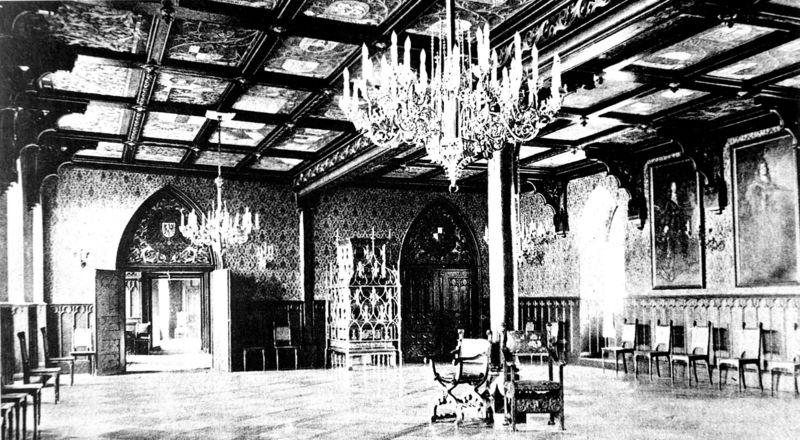
Titel: Rittersaal in der Nürnberger Burg n. d. Restaurierung
Künstler: August von (Architekt) Voit
Standort: Nürnberg.
Institution: Burg
Schlagwörter: gemälde, mann, weiß, fenster, frau, hell, holz, lampe, lampen, licht, pfeiler, raum, schwarz, stuhl, stühle, säule, säulen, tür, zeichnung, zimmer, gebäude, schloss, karo, muster, alt, barock, rahmen, bild, innenraum, möbel, portrait, porträt, felder, boden, interieur, reich, sessel, decke, innen, gotik, renaissance, kamin, ofen, deutschland, bilder, schrank, sitz, sitze, bogen, pflaster, türen, fußboden, parkett, tag, türe, saal, kaiser, thron, salon, tapete, ornamente, verzierung, flügeltür, kerzen, kronleuchter, leuchter, lüster, türflügel, balken, durchgang, falsistorium, halle, foto, fotografie, photographie, orient, palast, porträts, groß, schwarz-weiss, fliesen, holzdecke, portraits, photo, wappen, bestuhlung, gotisch, spitzbogen, spitzbögen, residenz, antik, mittelalter, repräsentation, audienz, historismus, kassetten, kassettendecke, konsolen, konsole, museum, prunk, englisch, foro, innenarchitektur, schnitzwerk, vertäfelung, jagdschloss, kachelofen, historisch, kassette, verziehrung, tympanon, deckenmalerei, wandvertäfelung, kasettendecke, appartement, wanddekoration, kassetendecke, neorenaissance, festsaal, neogotik, neugotik, neogotisch, wandverkleidung, landshut, ahnengalerie, antiquarium, aristokratie, ausstattung, ballsaal, ballsall, empfangshalle, empfangsraum, empfangssalon, facetten, fliesenboden, fluchr, fotogalerie, gemäldesammlung, getäfelt, hozdecke, kronkeuchter, königspalast, luster, lyster, mücnhen, paradezimmer, pompös, portraitgalerie, portäts, protrait, saale, scherenstuhl, stilraum, tafeldecke, tymbonon, wohnhalle, ölbilder, thronsaal, täfelung, rittersaal, deckentäfelung, trausmitz, stlühle, leuchtmittel